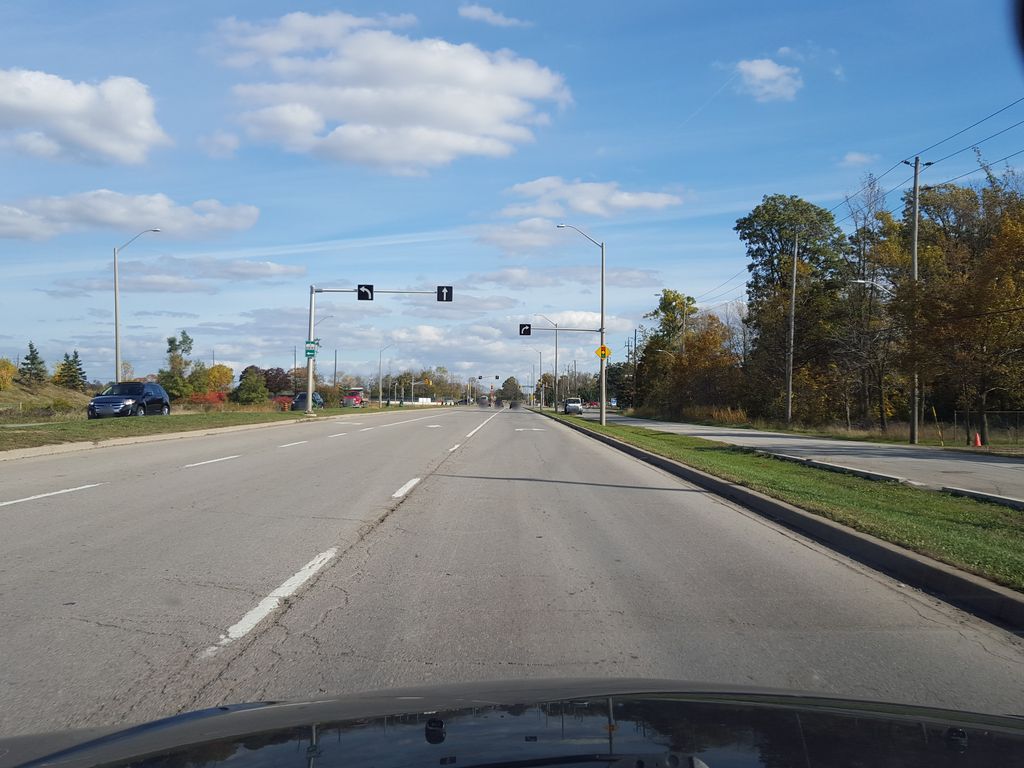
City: hamilton